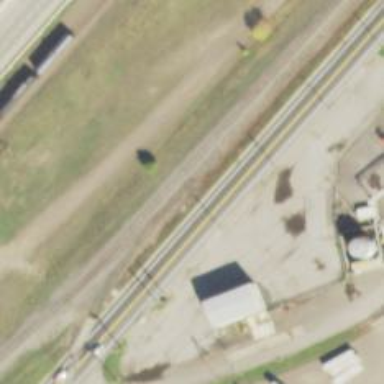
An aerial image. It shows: Railway siding with rails.